Field crop: maize
Growth stage: 2
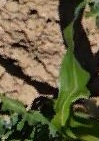
Species: maize